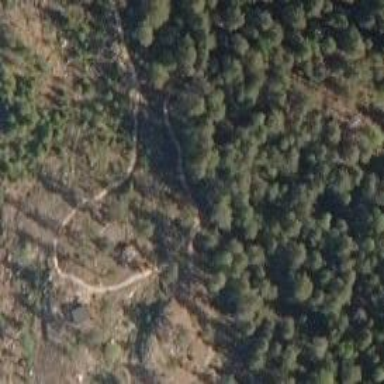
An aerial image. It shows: Path.